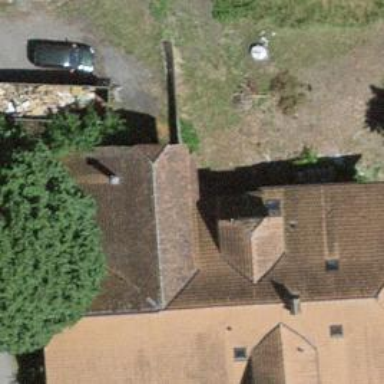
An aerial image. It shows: Farm building.